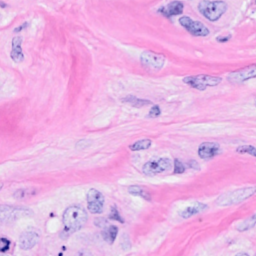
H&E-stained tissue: Breast